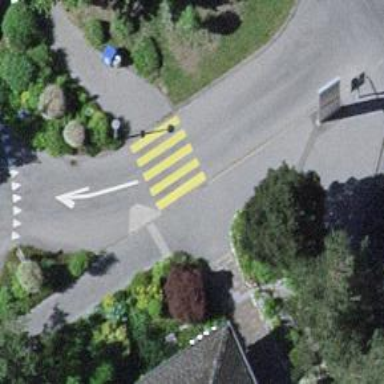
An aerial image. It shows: Uncontrolled zebra crossing on the road.